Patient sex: F
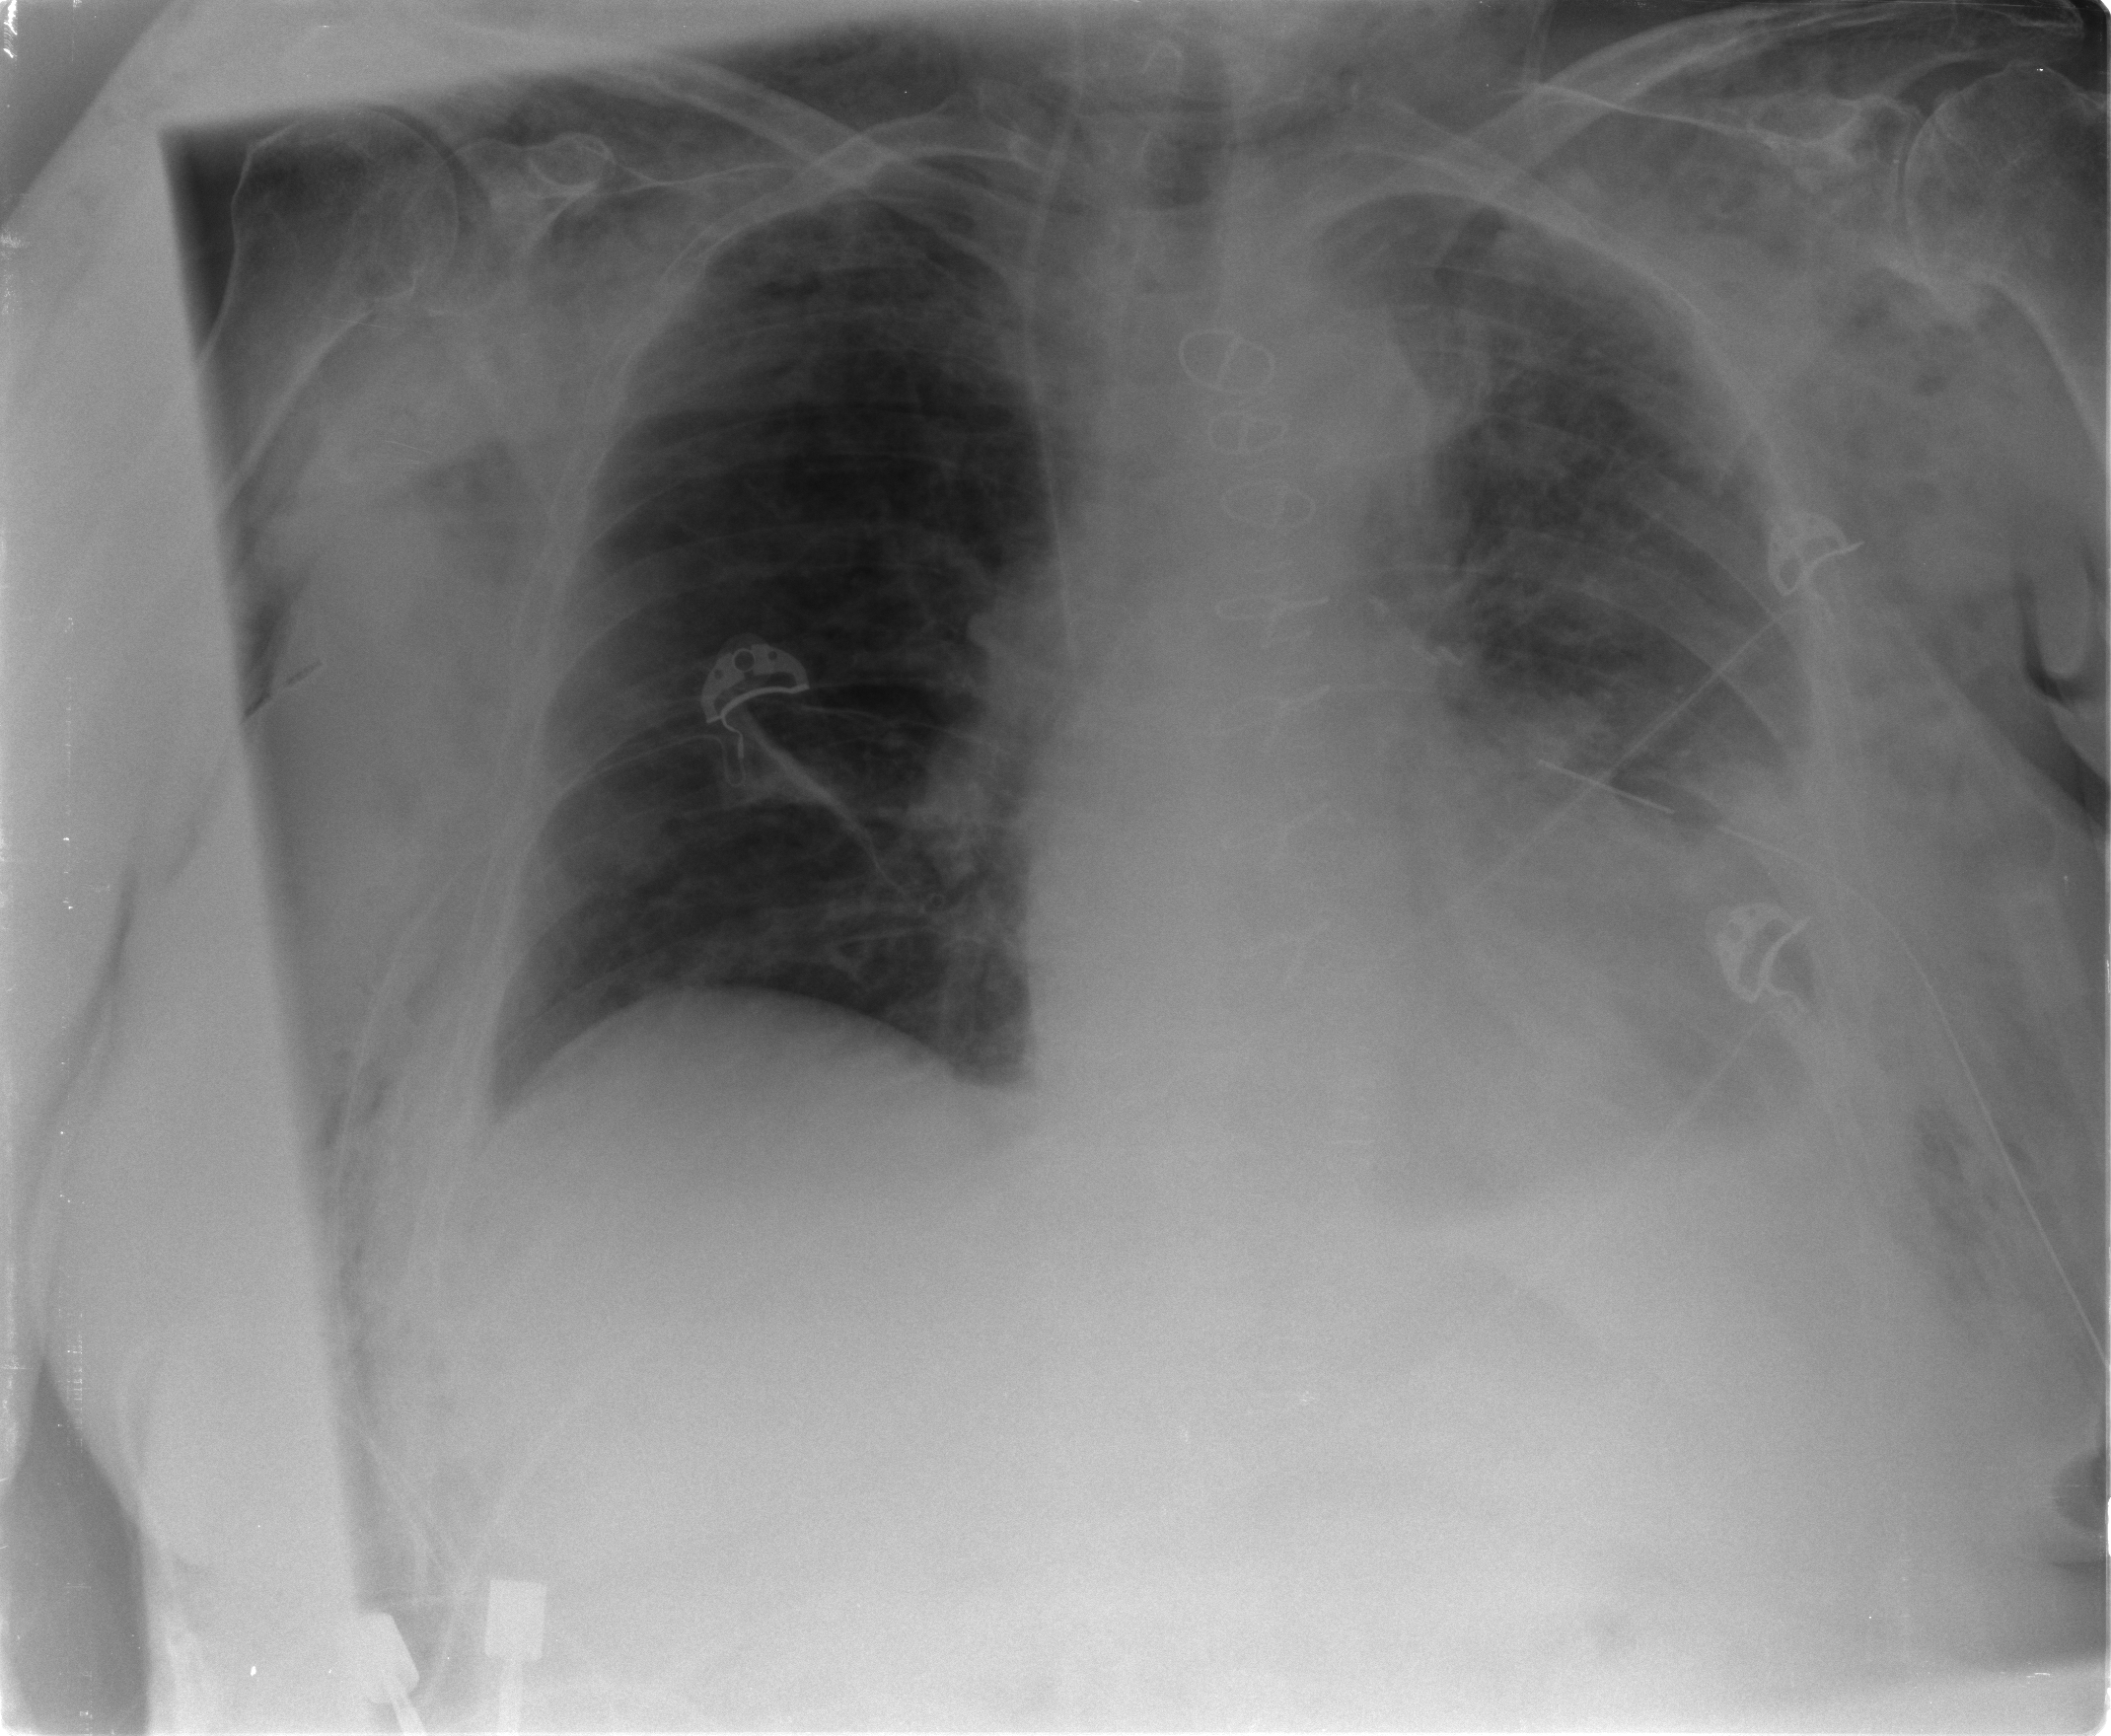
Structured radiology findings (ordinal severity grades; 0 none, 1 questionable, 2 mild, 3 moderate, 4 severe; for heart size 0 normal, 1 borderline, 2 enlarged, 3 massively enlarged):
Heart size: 2
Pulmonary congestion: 1
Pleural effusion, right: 0
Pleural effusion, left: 3
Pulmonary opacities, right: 0
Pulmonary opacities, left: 1
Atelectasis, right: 1
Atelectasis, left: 3